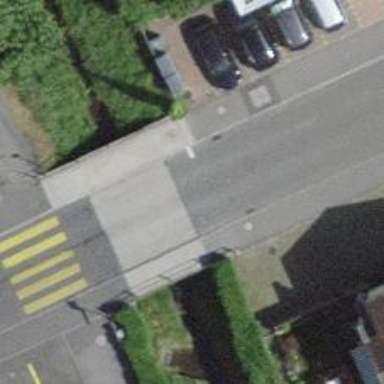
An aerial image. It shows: Residential road with paved surface and bridge. There are separate sidewalks on both sides.